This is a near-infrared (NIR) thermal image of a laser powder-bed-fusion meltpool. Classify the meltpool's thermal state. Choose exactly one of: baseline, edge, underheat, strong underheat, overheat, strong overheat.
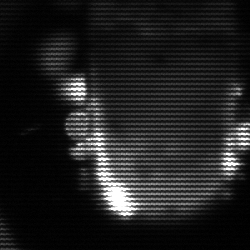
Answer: baseline